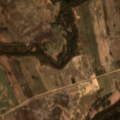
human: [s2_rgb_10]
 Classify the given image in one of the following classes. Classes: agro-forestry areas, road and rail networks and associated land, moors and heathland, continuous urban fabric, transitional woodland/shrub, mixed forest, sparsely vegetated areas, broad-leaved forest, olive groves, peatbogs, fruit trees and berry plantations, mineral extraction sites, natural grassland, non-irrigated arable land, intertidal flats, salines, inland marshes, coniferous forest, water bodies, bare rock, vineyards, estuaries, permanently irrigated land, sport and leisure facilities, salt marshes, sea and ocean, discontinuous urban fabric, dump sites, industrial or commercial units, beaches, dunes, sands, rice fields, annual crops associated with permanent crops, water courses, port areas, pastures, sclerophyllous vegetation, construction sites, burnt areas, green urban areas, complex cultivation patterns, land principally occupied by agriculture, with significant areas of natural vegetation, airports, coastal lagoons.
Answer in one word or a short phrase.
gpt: non-irrigated arable land, land principally occupied by agriculture, with significant areas of natural vegetation, broad-leaved forest, coniferous forest, transitional woodland/shrub